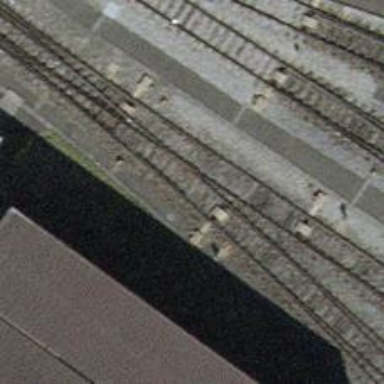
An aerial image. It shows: Single-track railway yard.